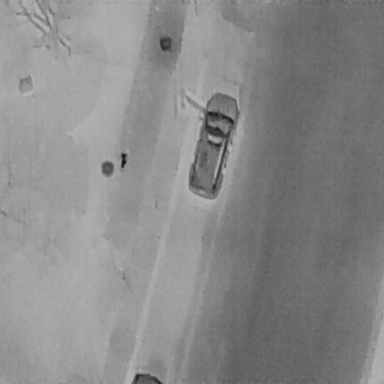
There is a Car in the infrared image.